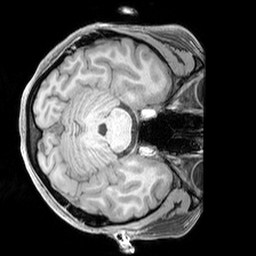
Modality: T1w
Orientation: axial
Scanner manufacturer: siemens
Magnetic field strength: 3 T
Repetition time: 2.3 s
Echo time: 0.00226 s